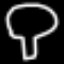
Label: mushroom